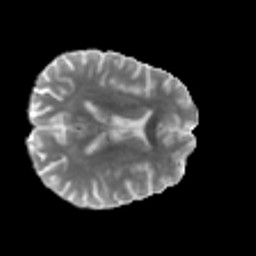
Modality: MD
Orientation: axial
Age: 32
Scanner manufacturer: philips
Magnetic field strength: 3 T
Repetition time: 8.6 s
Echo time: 0.127 s